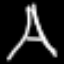
Label: The Eiffel Tower